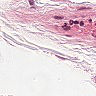
Metastatic tissue present: no